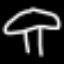
Label: mushroom